Question: I developed a Java application in Netbeans, and I'm going to release it soon so I'm working on making it less ugly. Since I'm developing on a Mac, the GUI builder uses the Mac Look & Feel, which looks decent, but many of my users won't be using Macs. The default L&F is Nimbus, which looks fine except for the buttons, which have annoying borders that are not overridden by the manually setting the borders (you can see how the manual borders look in the image). With the manually set borders, the Nimbus L&F adds its own odd border inside the border I made, which just looks idiotic. Without the manually set borders, Nimbus's borders overlap in visually unappealing ways, and in order to avoid overlap I have to space the buttons really far apart, which I also don't like.
I tried using the other L&Fs available in Netbeans (Metal and something else), but they're just too ugly to stand.
Basically, I would like some advice on how to customize the way buttons look in this application. I don't want to write a button drawing function from scratch or design my own images. I just want a way to change the settings so things don't look stupid. I read in various places that the Substance L&F is good, but I can't find where to download it anywhere. If someone could link me to a download page for Substance or recommend another popular, simple and not stupid-looking L&F, I would greatly appreciate it.

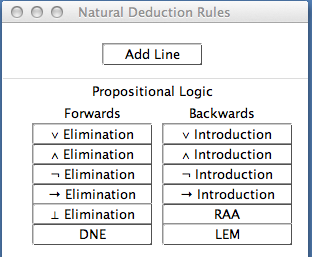
Answer: Yeah pretty much all the L&Fs you'll find in Netbeans are worse than the default. The program will use the default Look & Feel of the operating system - so if it's being run on Windows it will have the "Windows-esce" buttons and fonts and on Mac will have the Mac style.
It all depends on what you're looking for. If you're application is meant to be professional and you don't mind it having different styles depending on the OS of the user then I'd leave it as default. It lends familiarity to your program which can truly make the user feel much more comfortable.
If you're after an indetical look for all users then, as you know, you just need to include the L&F with your program. I couldn't find a download for Substance but there are a few L&F's here - both commercial and free.
- <URL>